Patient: sex F, age 76
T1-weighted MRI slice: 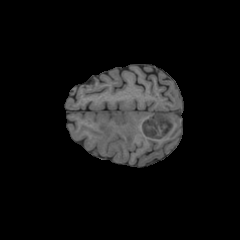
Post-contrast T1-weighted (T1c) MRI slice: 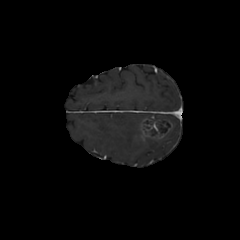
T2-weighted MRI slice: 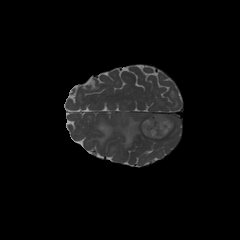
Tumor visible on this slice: yes
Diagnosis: Glioblastoma, IDH-wildtype
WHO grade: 4